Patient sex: F
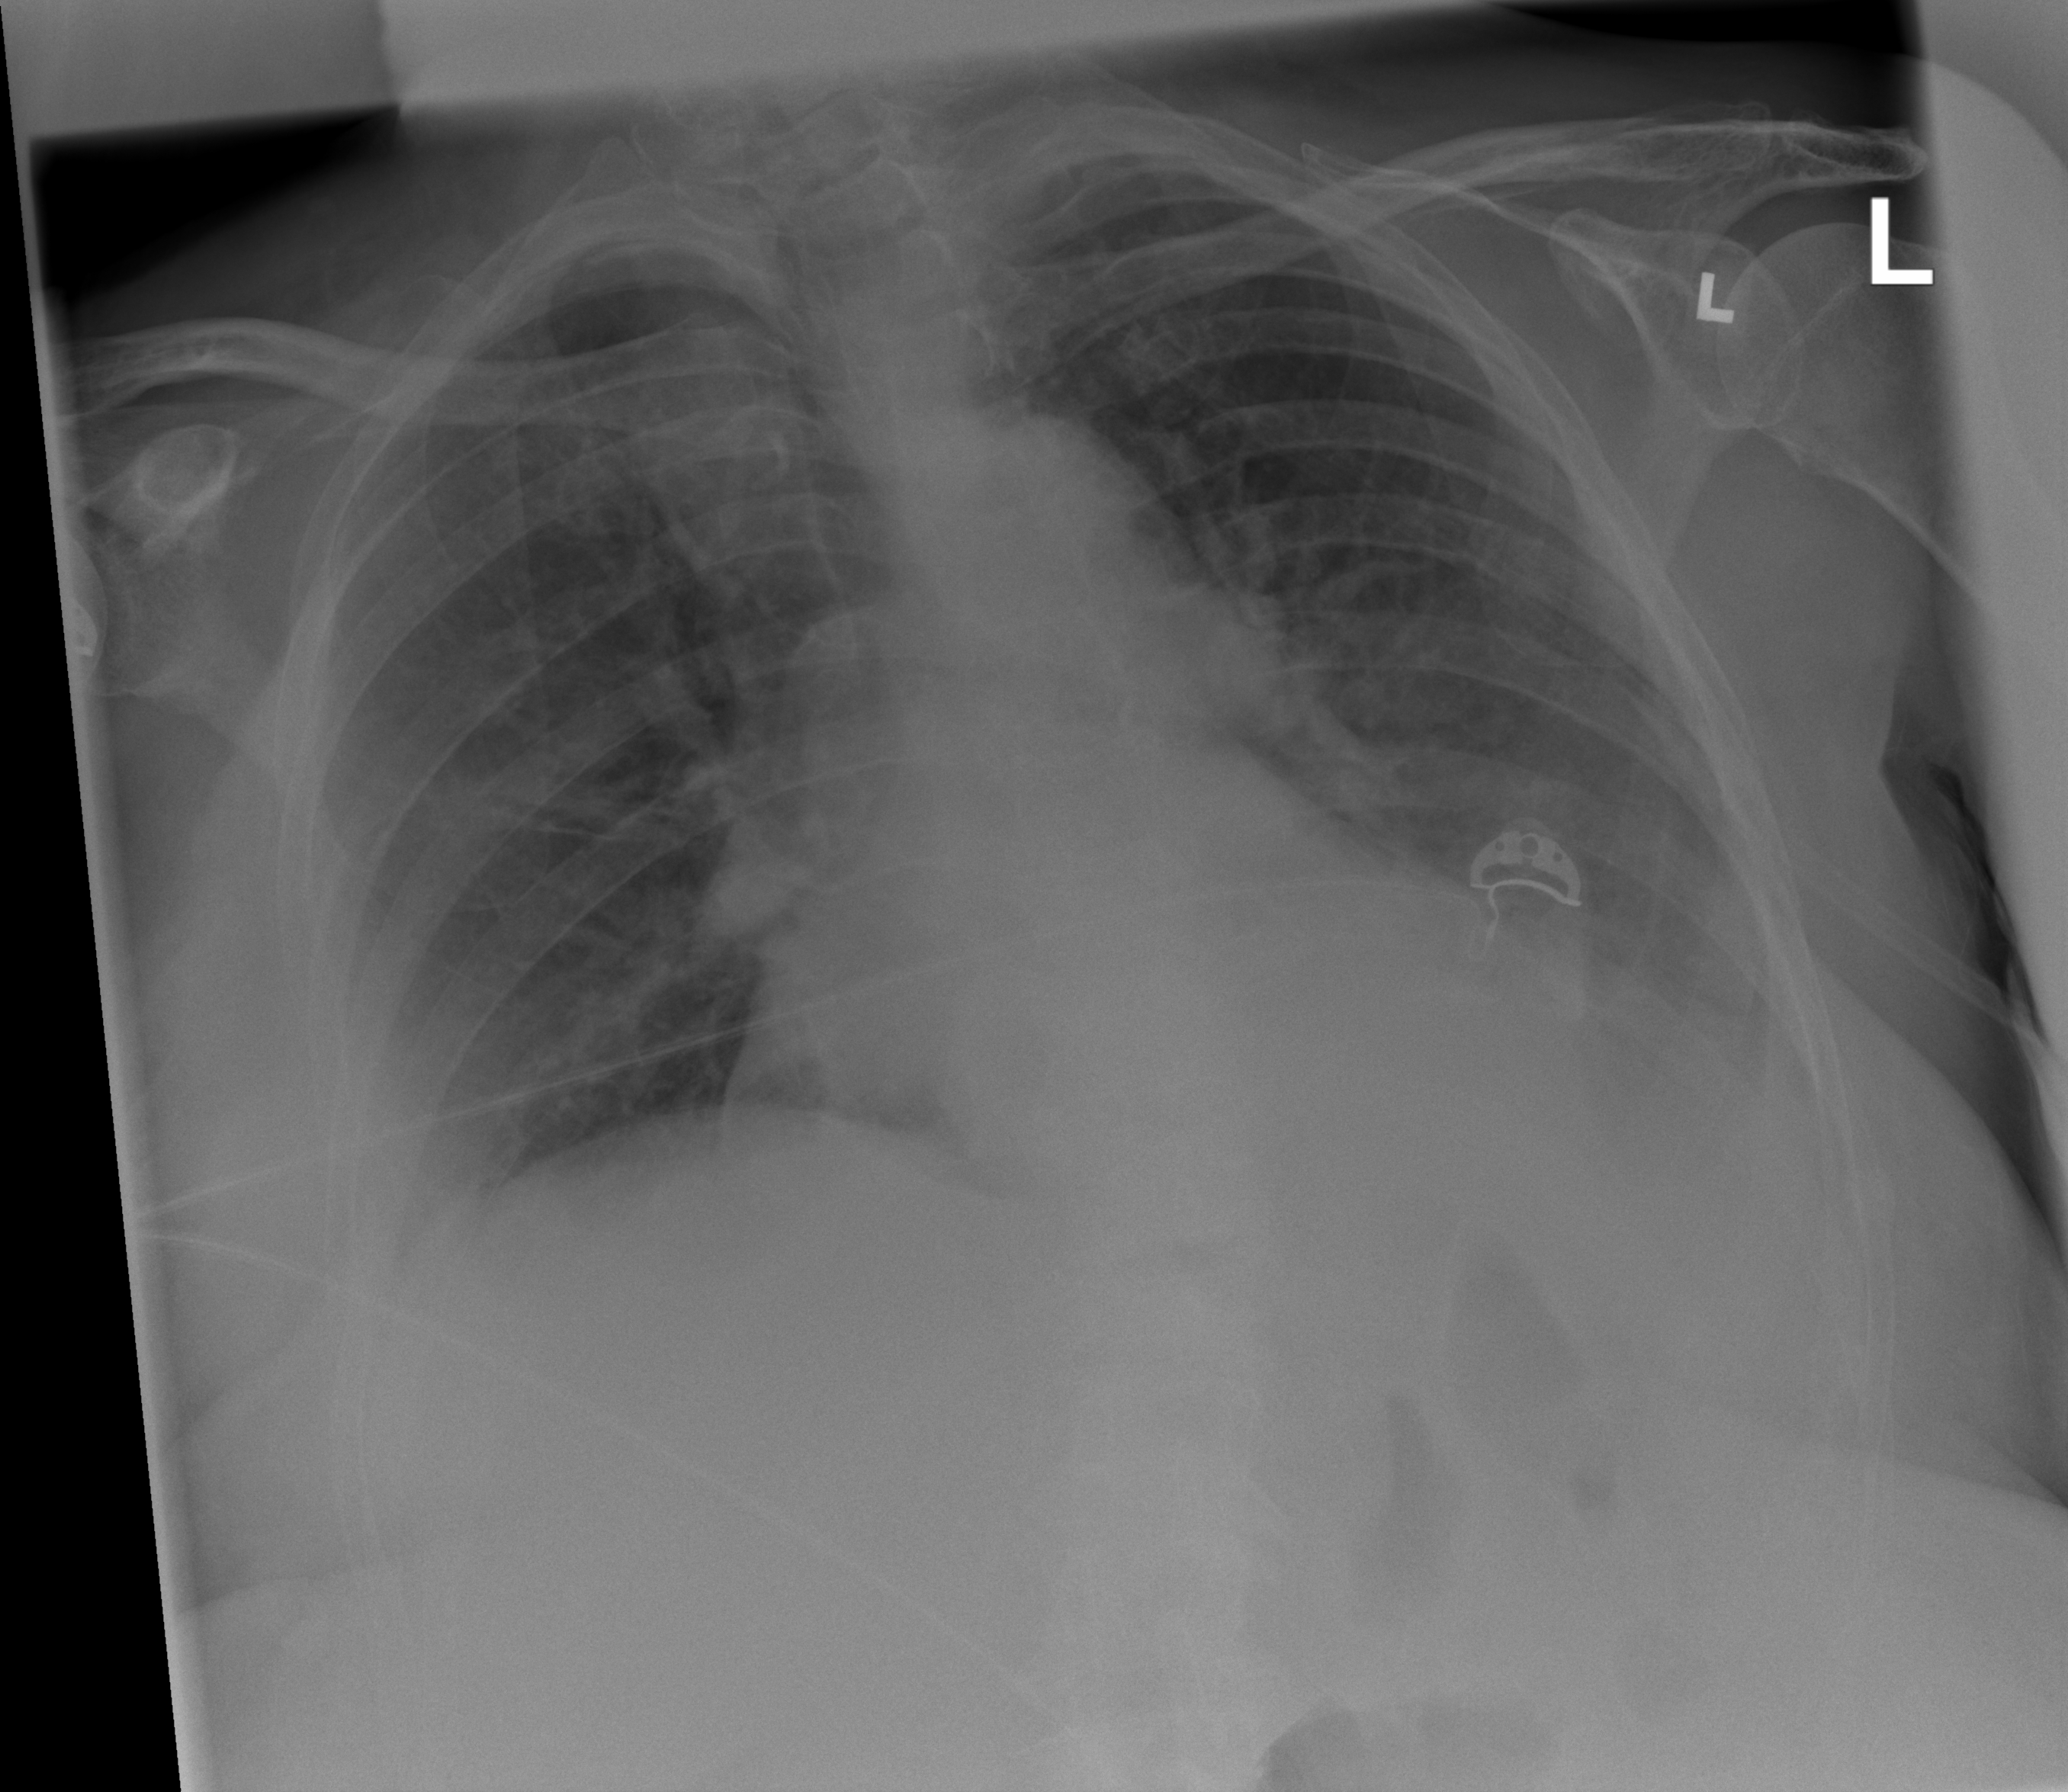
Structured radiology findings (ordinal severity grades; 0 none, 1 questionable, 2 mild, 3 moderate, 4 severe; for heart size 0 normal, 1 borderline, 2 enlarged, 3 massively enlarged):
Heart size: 1
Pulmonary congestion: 1
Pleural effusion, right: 1
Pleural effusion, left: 3
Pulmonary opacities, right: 0
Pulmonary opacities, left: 1
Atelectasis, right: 2
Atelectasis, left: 2